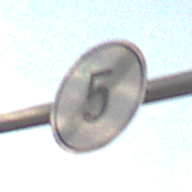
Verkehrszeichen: EndeGeschwindigkeit5
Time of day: SunriseSunset
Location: Outdoor (Nature)
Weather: PartlyCloudy
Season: NotSpecified
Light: Natural